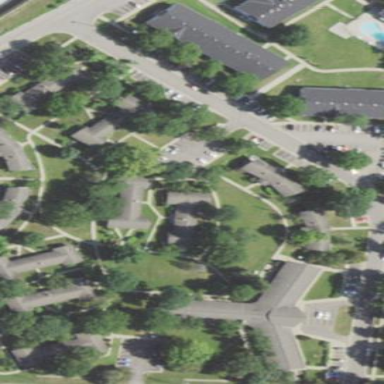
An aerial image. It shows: Residential area with apartments.